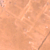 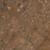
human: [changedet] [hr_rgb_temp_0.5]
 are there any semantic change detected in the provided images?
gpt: Some houses were edified in the desert.